Aerial crown-view tile of a tropical tree (Barro Colorado Island, Panama), acquired 20250818:
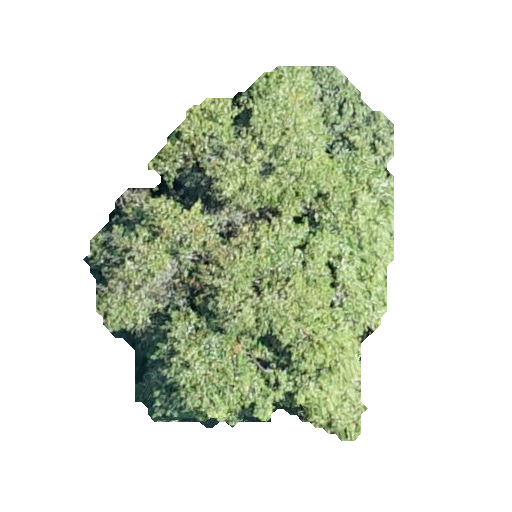
Species: Chrysophyllum cainito
GBIF accepted scientific name: Chrysophyllum cainito
Crown area: 120.262 m²